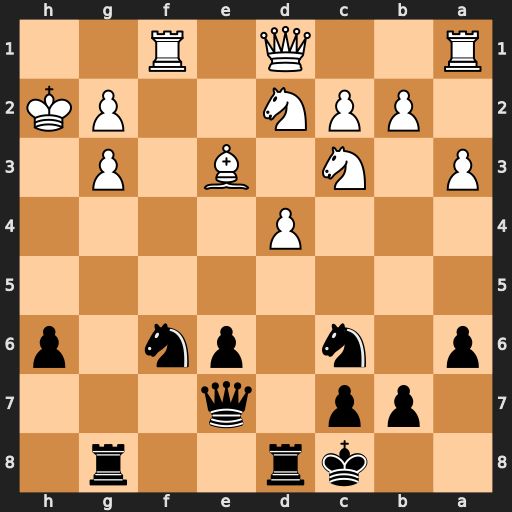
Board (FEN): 2kr2r1/1pp1q3/p1n1pn1p/8/3P4/P1N1B1P1/1PPN2PK/R2Q1R2
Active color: b
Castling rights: -
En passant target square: -
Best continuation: Ng4+ Qxg4 Rxg4